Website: walmart
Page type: account-selection
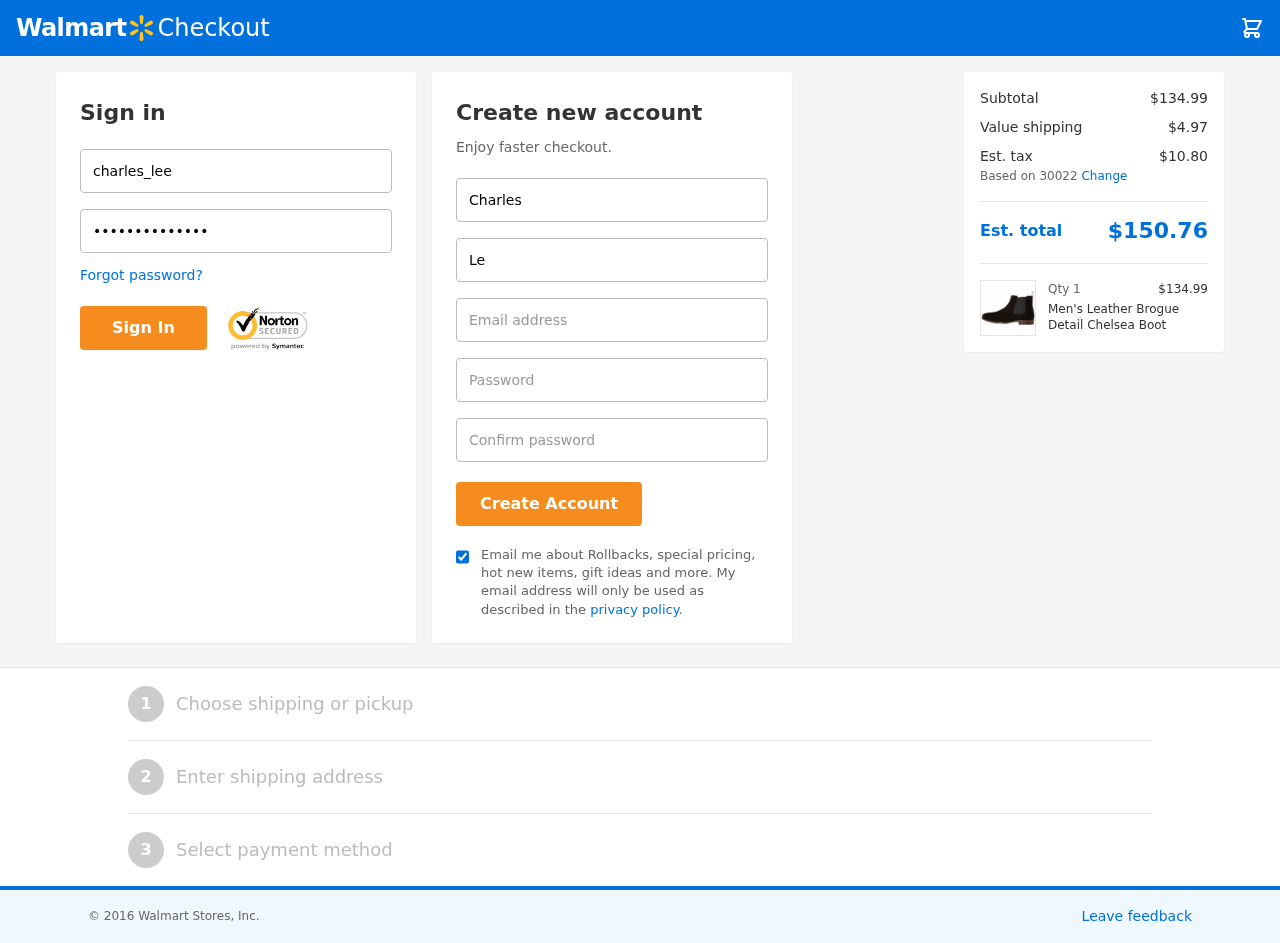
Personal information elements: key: PII_EMAIL
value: clee@yahoo.com
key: PII_FIRSTNAME
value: Charles
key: PII_LASTNAME
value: Lee
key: PII_LOGIN_USERNAME
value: charles_lee
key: PII_POSTCODE
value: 30022
Product elements: key: PRODUCT1_NAME
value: Men's Leather Brogue Detail Chelsea Boot
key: PRODUCT1_PRICE
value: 134.99
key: PRODUCT1_QUANTITY
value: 1
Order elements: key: ORDER_SUBTOTAL
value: $134.99
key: ORDER_SHIPPING_COST
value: $4.97
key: ORDER_TAX
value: $10.80
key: ORDER_TOTAL
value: $150.76